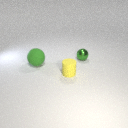
small yellow rubber cylinder to the left of small green metal sphere